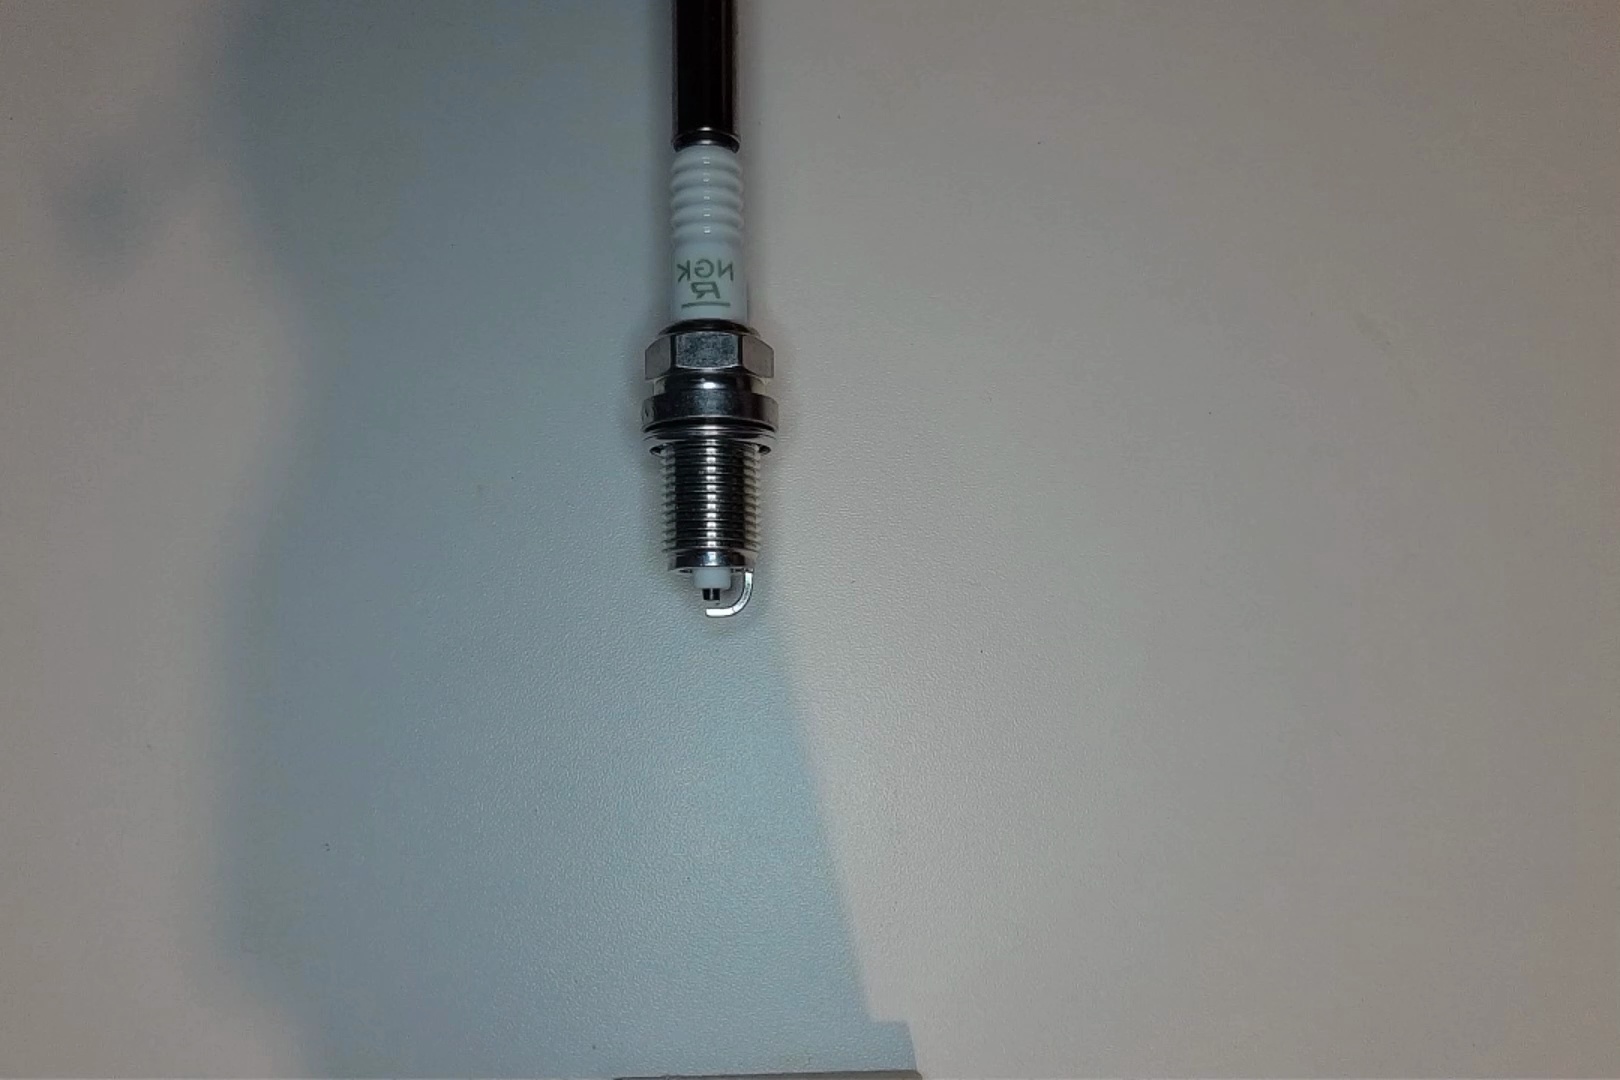
Label: no anomaly